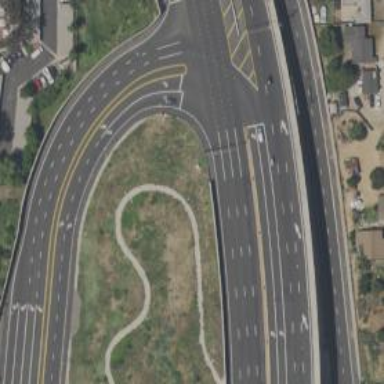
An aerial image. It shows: Asphalt trunk highway which is also expressway.